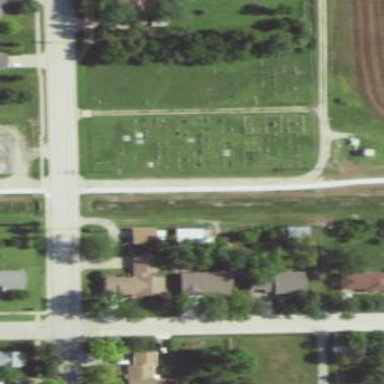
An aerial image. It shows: Cemetery.